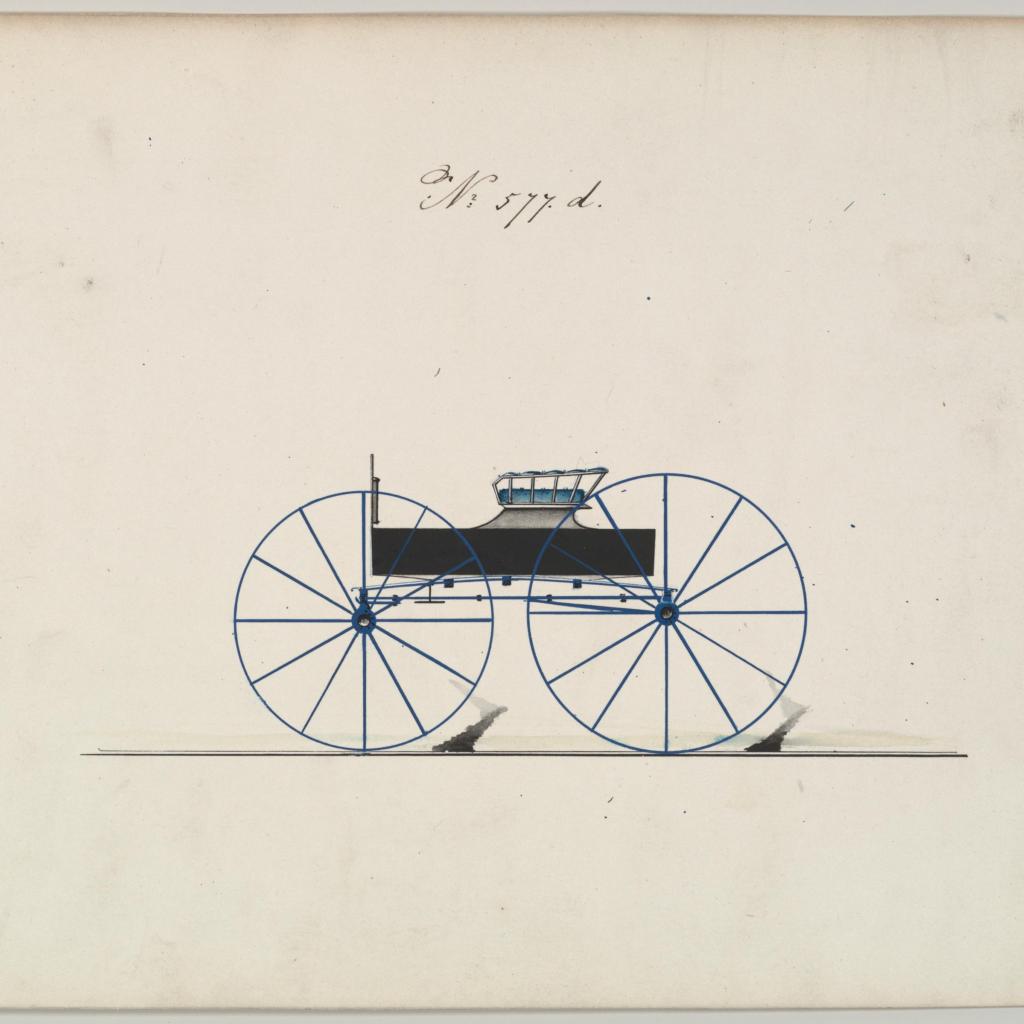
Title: Design for Wagon, no. 577d
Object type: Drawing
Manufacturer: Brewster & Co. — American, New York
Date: ca. 1860
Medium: Pen and black ink, watercolor and gouache
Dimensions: sheet: 7 1/16 x 9 5/8 in. (17.9 x 24.4 cm)
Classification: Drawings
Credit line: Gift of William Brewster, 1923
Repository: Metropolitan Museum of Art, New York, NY